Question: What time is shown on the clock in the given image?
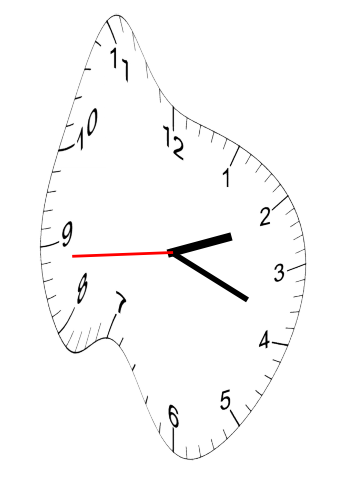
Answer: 02:18:44